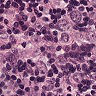
Metastatic tissue present: yes